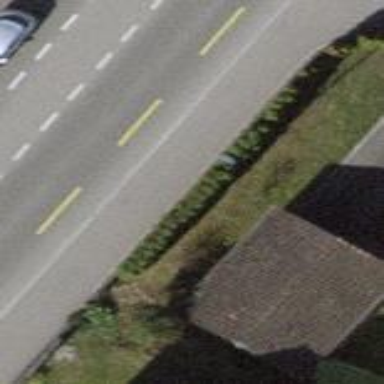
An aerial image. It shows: Garage building.